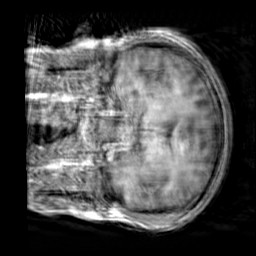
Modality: T1w
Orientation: coronal
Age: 24
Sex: male
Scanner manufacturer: siemens
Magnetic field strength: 3 T
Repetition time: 2.3 s
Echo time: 0.00303 s